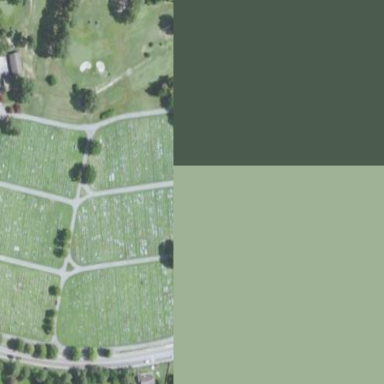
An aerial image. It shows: Cemetery.